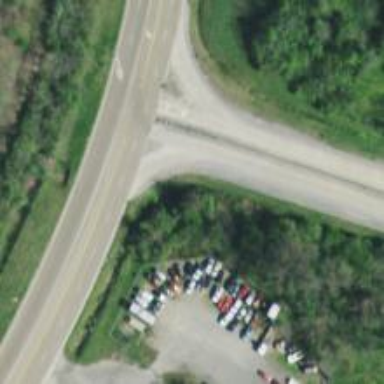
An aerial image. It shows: Trunk link highway.